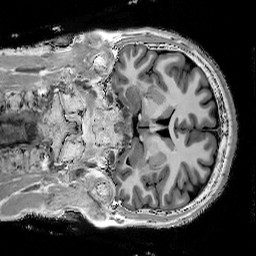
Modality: T1w
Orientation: coronal
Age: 37
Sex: male
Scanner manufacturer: siemens
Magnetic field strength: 3 T
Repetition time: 5 s
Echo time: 0.00298 s